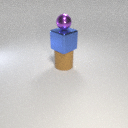
large brown rubber cylinder below small purple metal sphere